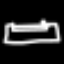
Label: bed